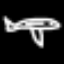
Label: airplane